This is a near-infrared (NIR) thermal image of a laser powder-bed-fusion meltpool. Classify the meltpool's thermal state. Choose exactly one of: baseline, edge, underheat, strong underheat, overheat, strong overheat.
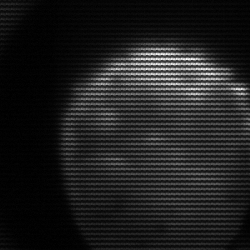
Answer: edge